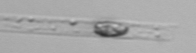
Label: Dactyliosolen_blavyanus